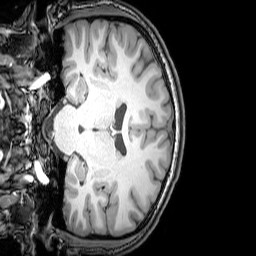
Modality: T1w
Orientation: coronal
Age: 21
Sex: male
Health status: healthy
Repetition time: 0.081 s
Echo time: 0.037 s